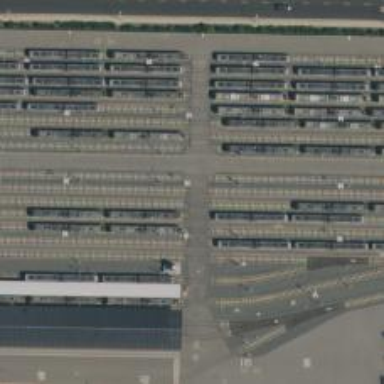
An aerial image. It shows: Light rail service yard with electrified contact lines.